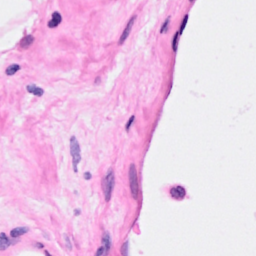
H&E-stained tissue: Breast